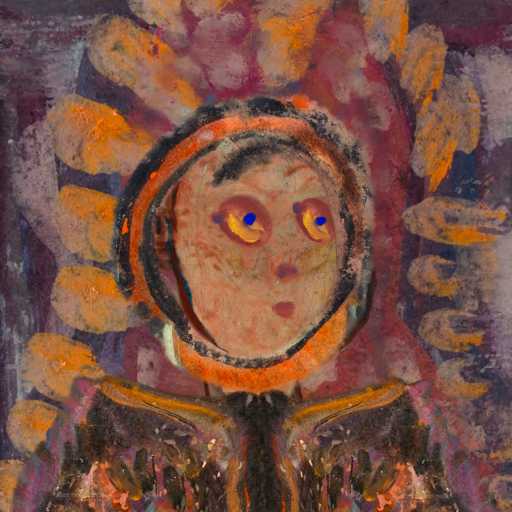
Background: Doll, Head And Neck Side: Orphan, Face Side: Mother_And_Son_Son, Bust: Gypsy_Queen, Hair Side: Childish, Head Accessory: Blank, Second Necklace: Blank, Necklace: Blank, Baby: Blank